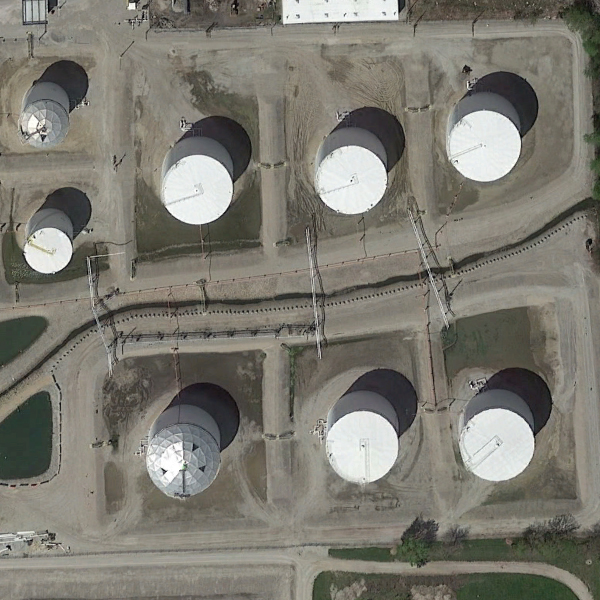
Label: StorageTanks